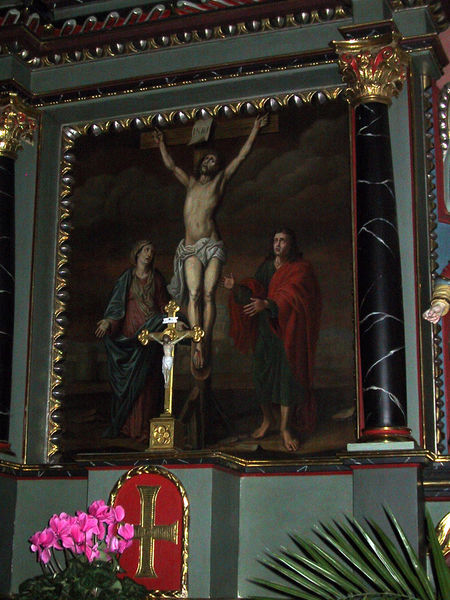
Titel: Rechtes Seitenaltarretabel mit Darstellung der Kreuzigung
Standort: Kesseling, St. Petrus und Maternus (EU - D - RP); Herkunftsort: Pützfeld (EU - D - RP)
Schlagwörter: blau, gemälde, grün, blumen, holz, schwarz, säule, säulen, rot, johannes, rahmen, tod, trauer, bild, öl, kirche, gold, tafel, palme, vergoldet, kreuz, altar, kapitell, christus, jesus, kreuzigung, kapelle, kruzifix, altra, maria, gekreuzigt, beweinung, altarbild, christi, titulus, retabel, katholizismus, gekreuzigter, apostel, judas, inri, tafelmalerei, kruzifixus, altar retabel, dreinageltypus, paulus, beklagen, tafelmalerie, anfreas